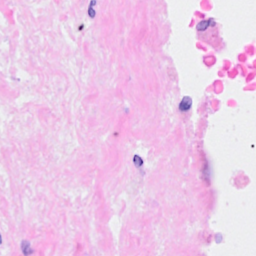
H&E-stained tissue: Breast